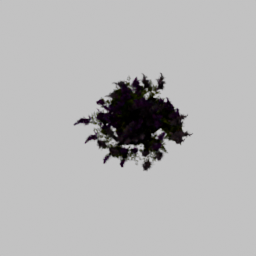
Label: nature